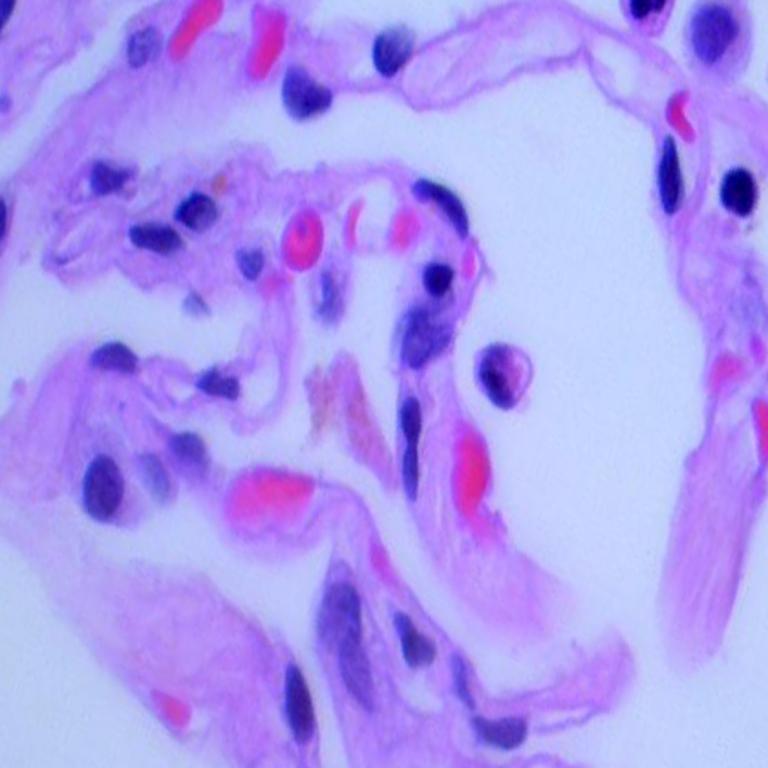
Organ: lung
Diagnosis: benign